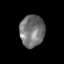
Tissue: skin
Cell type: Others
Senescence score: 0.2816
Nuclear area (px): 767
Mean DAPI intensity: 115.748